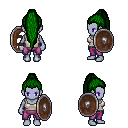
a pixel art fantasy rpg character, female body template, dark elf, purple skin, white pirate shirt, magenta pants, green extra-long topknot hairstyle, shield, four views (front, back, left, right), 2x2 character sprite sheet, small pixel art, hard edges, no anti-aliasing